Question: I have this part of code:
'''
<td>
<label class="radio inline" onclick="document.forms['form_user_{{ user.id }}'].submit();">
<input type="radio" name="perms" id="perms_{{user.id}}_0" user_id="{{user.id}}" value="0">
None
</label>
<label class="radio inline" onclick="document.forms['form_user_{{ user.id }}'].submit();">
<input type="radio" name="perms" id="perms_{{user.id}}_1" user_id="{{user.id}}" value="1">
Read
</label>
<label class="radio inline" onclick="document.forms['form_user_{{ user.id }}'].submit();">
<input type="radio" name="perms" id="perms_{{user.id}}_4" user_id="{{user.id}}" value="4">
Read + Commands
</label>
</td>
'''
But when I open the page the result is this:

I don't know why the line Read + Commands break the line...
There's a way to manually manage the wrap of the line?
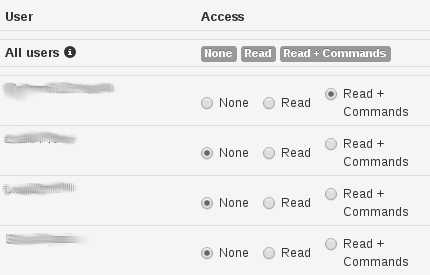
Answer: There is the CSS property white-space:
'''
table td {
white-space: nowrap;
}
'''
But I am not sure how it will apply under a label inside the td